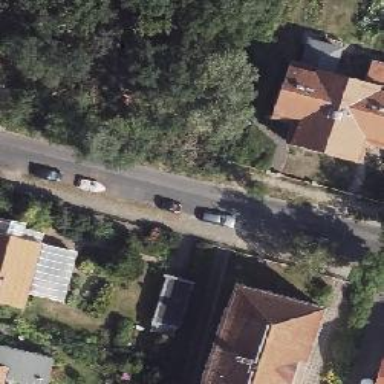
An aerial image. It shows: Residential road with sidewalks on both sides.